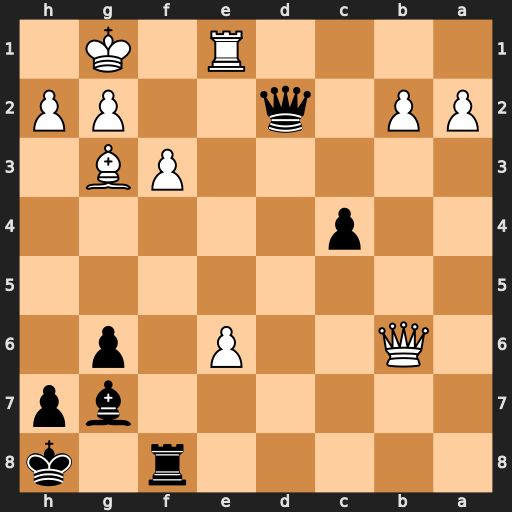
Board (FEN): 5r1k/6bp/1Q2P1p1/8/2p5/5PB1/PP1q2PP/4R1K1
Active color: b
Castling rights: -
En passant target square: -
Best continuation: Bd4+ Qxd4+ Qxd4+